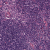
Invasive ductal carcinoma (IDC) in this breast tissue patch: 0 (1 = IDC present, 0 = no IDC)